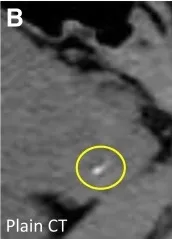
CT and MRI. (B, C) Calcification was detected at the edge of the tumor. Yellow circles indicate calcification.
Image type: radiology (ct)